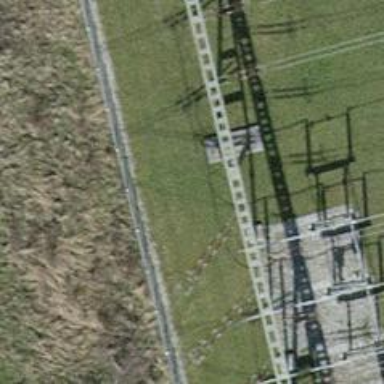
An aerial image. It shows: Power line is depicted.